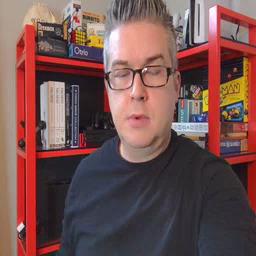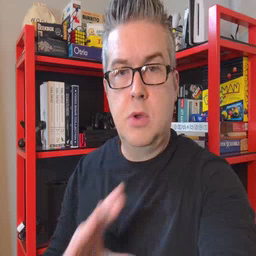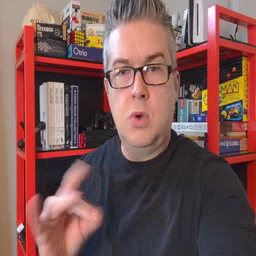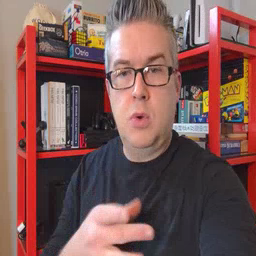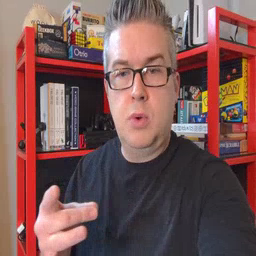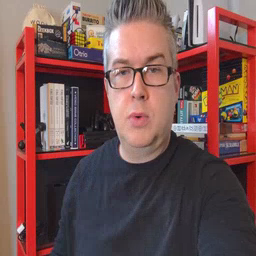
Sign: story